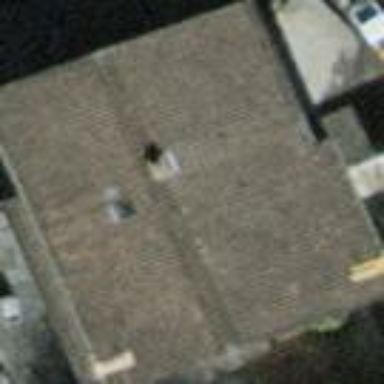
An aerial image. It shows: Detached building.